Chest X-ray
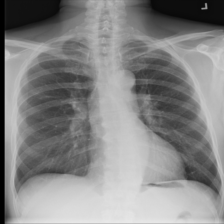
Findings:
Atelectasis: negative
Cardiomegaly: negative
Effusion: negative
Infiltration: negative
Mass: negative
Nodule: negative
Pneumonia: negative
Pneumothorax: negative
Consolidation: negative
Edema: negative
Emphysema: negative
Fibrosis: negative
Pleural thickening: negative
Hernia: negative